Question: I remember in Java2D I could create a stroke which is flow of images or complex shape.
I want to know is this also possible in JavaFX. if yes, How?
How can I create a stroke like the image?

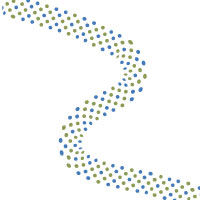
Answer: Set the <URL> and you will have uniformally patterned strokes.
Looking at the picture in your question, the pattern appears to be distorted (squeezed on the inner curve and stretched on the outer curve).
A <URL> in conjunction with the above patterning technique may perhaps be used to produce similar distortion.